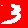
Digit: 3